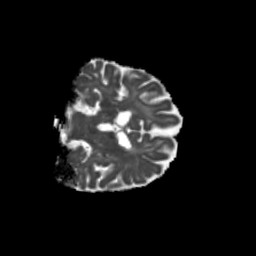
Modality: MD
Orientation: coronal
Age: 75
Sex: male
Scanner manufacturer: siemens
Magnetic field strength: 3 T
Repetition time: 5.25 s
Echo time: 0.08 s